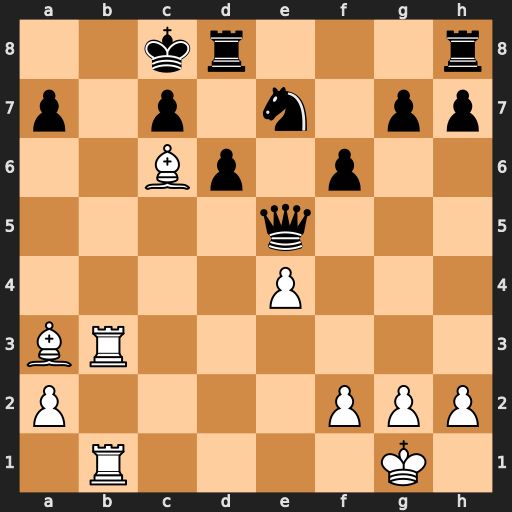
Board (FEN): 2kr3r/p1p1n1pp/2Bp1p2/4q3/4P3/BR6/P4PPP/1R4K1
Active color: w
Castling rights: -
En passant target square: -
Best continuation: Rb8#